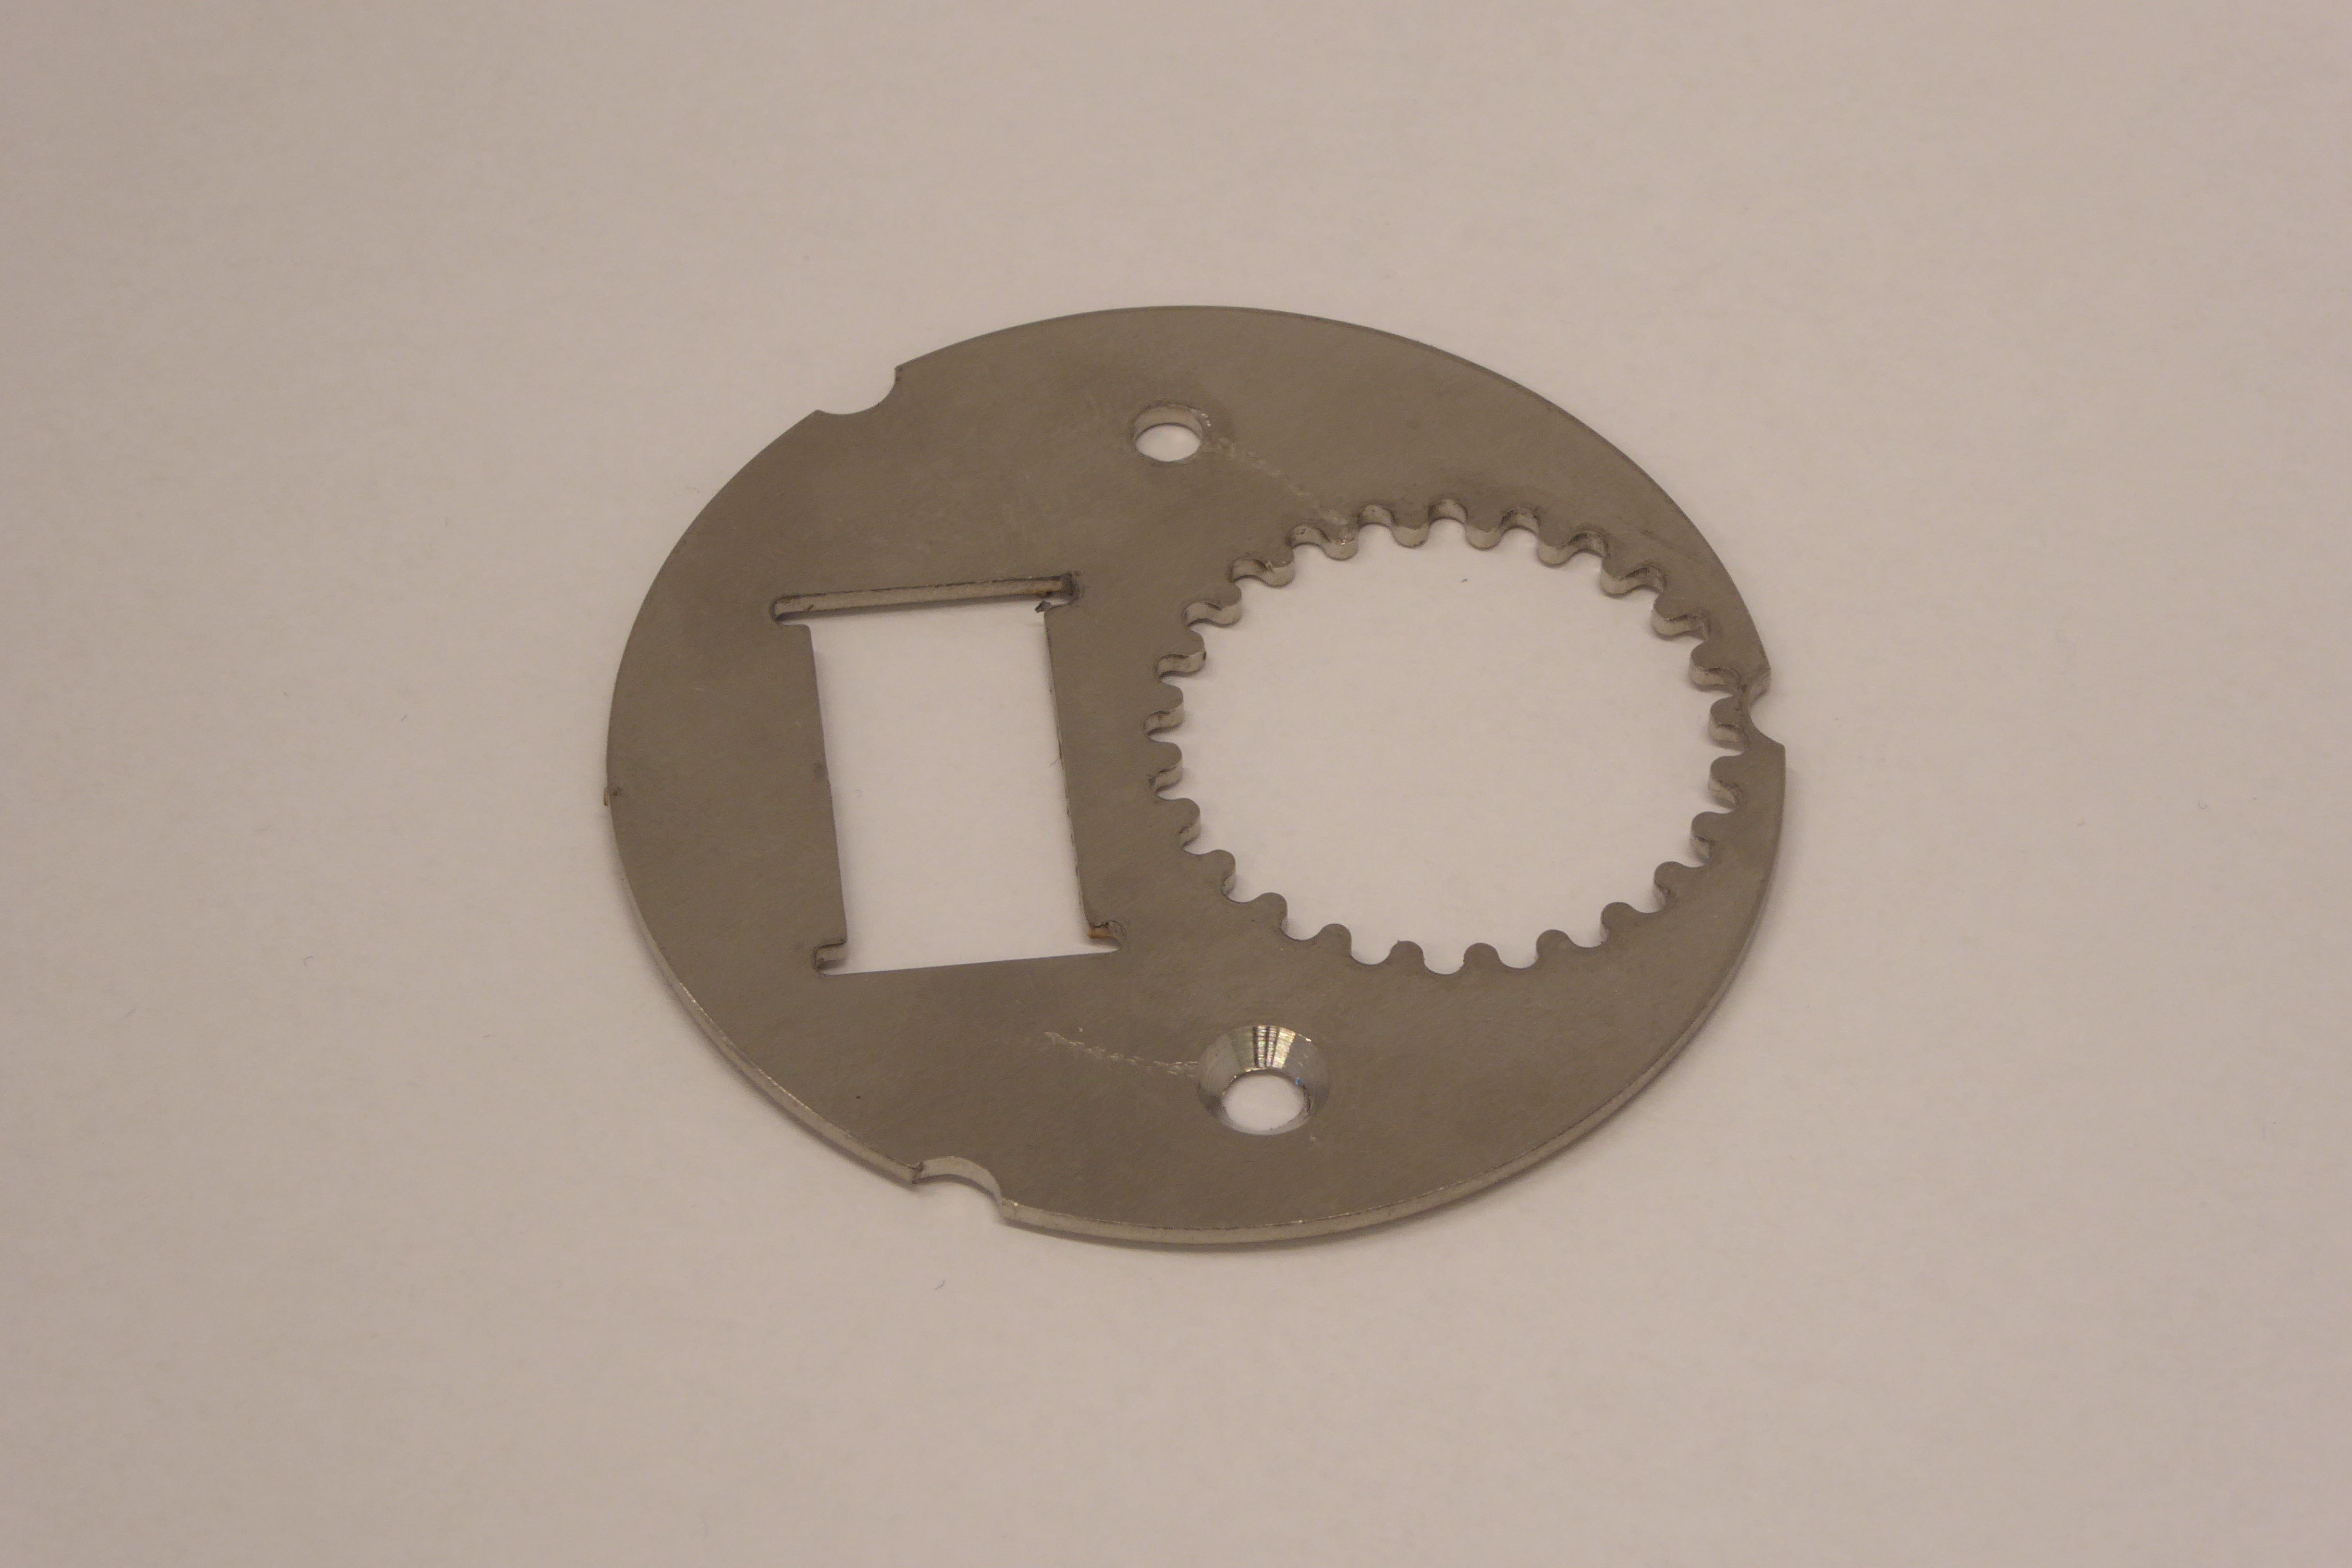
Label: Bottle Opener - Inlay